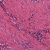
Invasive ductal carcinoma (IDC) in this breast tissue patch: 0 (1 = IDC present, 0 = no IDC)